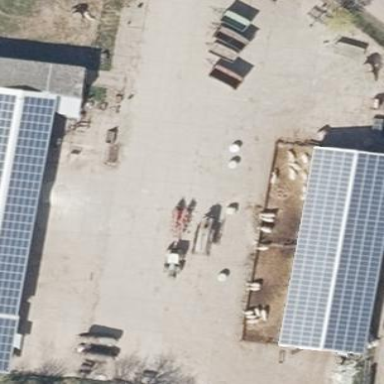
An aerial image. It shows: Farmyard area.